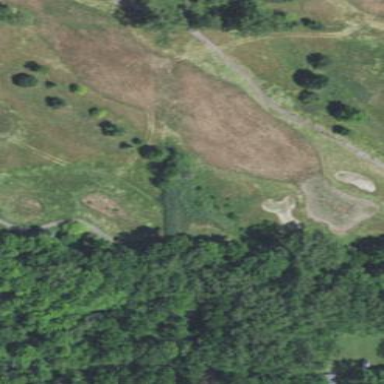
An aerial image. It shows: Area with grass used as rough in golf course.